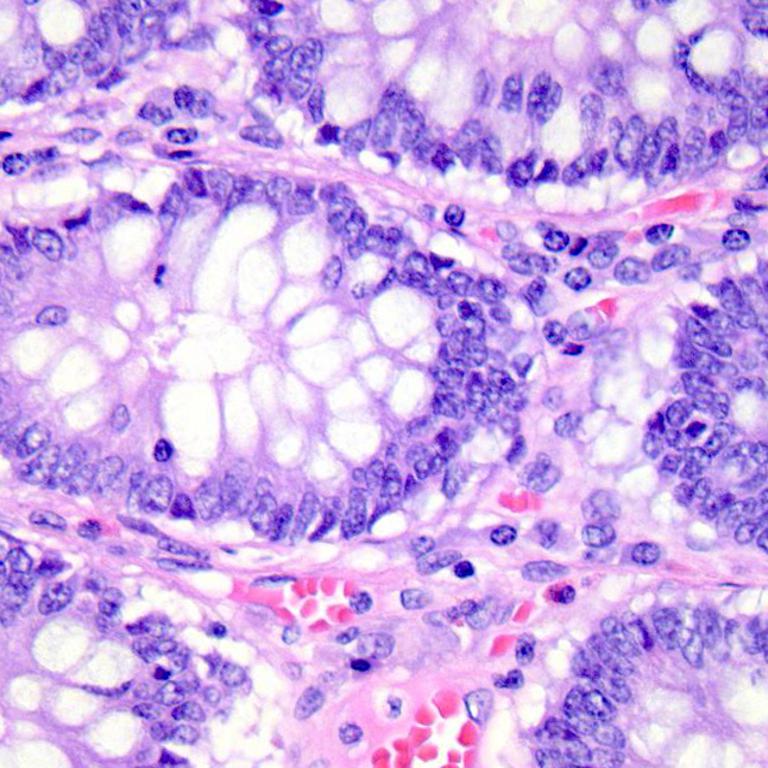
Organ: colon
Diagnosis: benign